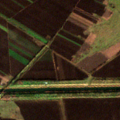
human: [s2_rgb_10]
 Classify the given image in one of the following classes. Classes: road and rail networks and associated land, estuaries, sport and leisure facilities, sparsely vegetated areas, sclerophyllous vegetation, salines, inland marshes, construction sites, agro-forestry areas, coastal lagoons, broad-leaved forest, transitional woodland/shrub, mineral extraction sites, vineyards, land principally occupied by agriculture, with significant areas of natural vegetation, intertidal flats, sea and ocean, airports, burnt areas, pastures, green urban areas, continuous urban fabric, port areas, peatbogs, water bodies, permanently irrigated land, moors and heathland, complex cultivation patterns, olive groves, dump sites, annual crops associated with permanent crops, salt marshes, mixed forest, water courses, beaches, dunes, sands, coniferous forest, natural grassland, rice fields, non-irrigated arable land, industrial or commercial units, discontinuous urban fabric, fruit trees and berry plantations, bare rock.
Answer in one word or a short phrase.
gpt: non-irrigated arable land, pastures, transitional woodland/shrub